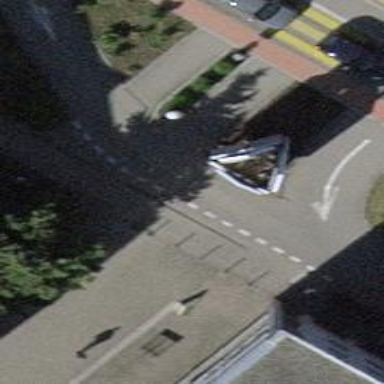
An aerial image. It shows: Bollard barrier.